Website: walmart
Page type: receipt
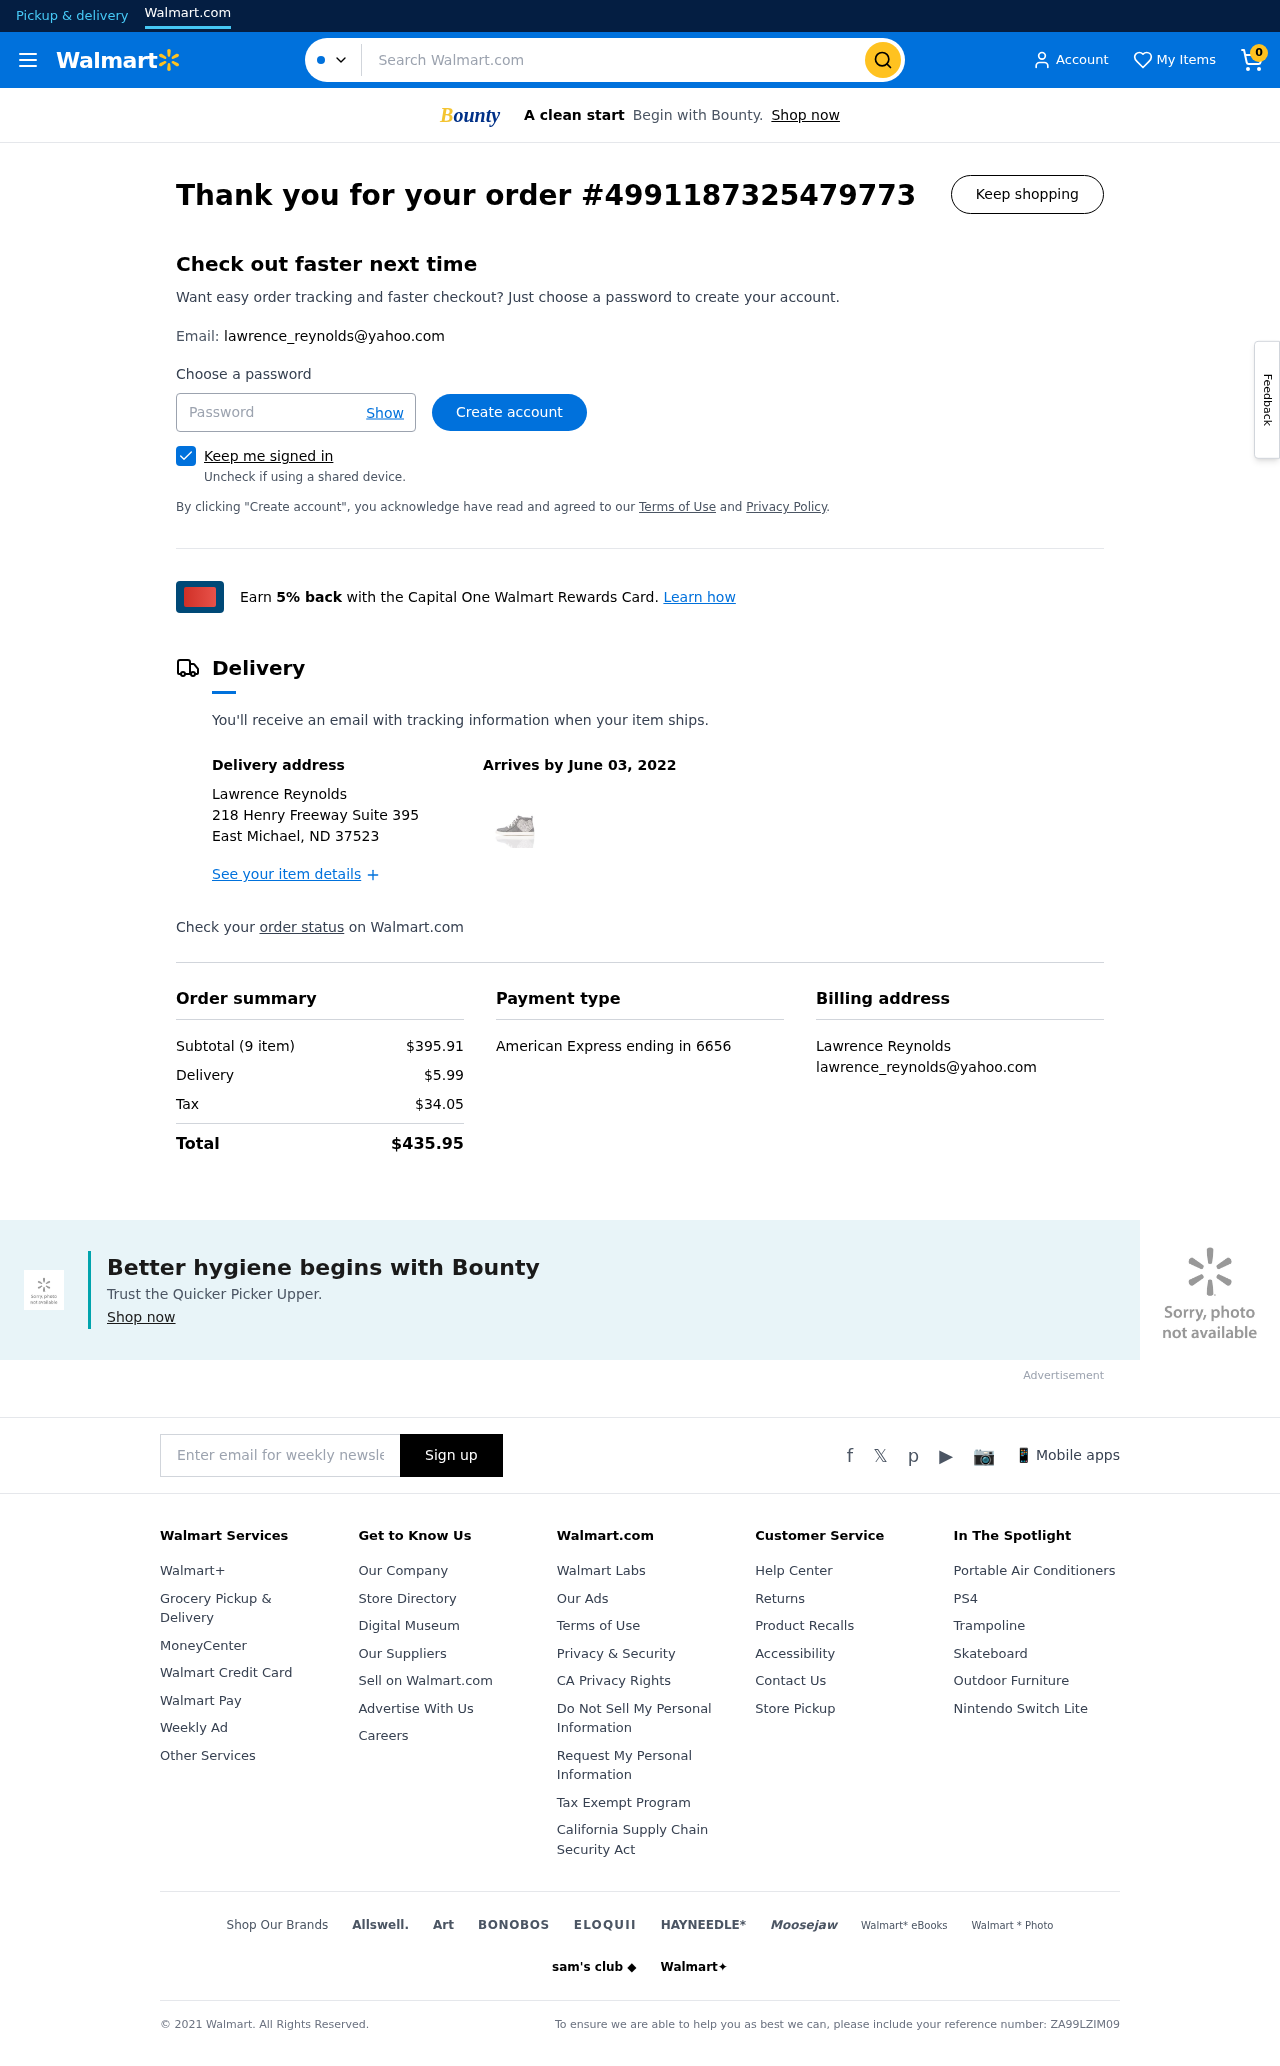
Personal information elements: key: PII_CARD_LAST4
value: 6656
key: PII_CARD_TYPE
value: American Express
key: PII_CITY_STATE_ZIP
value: East Michael, ND 37523
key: PII_EMAIL
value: lawrence_reynolds@yahoo.com
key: PII_EMAIL2
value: lawrence_reynolds@yahoo.com
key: PII_FULLNAME
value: Lawrence Reynolds
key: PII_FULLNAME2
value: Lawrence Reynolds
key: PII_STREET
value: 218 Henry Freeway Suite 395
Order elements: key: ORDER_NUM_ITEMS
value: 0
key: ORDER_ID
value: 4991187325479773
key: ORDER_DELIVERY_DATE
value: June 03, 2022
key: ORDER_NUM_ITEMS
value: Subtotal (9 item)
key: ORDER_SUBTOTAL
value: $395.91
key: ORDER_SHIPPING_COST
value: $5.99
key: ORDER_TAX
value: $34.05
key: ORDER_TOTAL
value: $435.95
Search elements: key: HEADER_SEARCH
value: Search Walmart.com